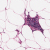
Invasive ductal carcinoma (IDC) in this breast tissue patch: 0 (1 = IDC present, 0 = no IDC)